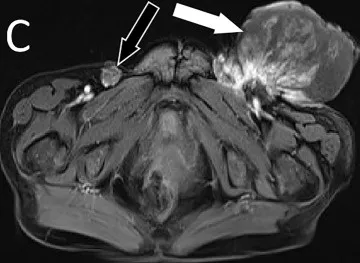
(B) Axial T2WI imaging demonstrates slightly high signal intensity in the left groin area (white arrow) and low signal intensity in the right inguinal lymph nodes (black arrow).
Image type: radiology (mri)